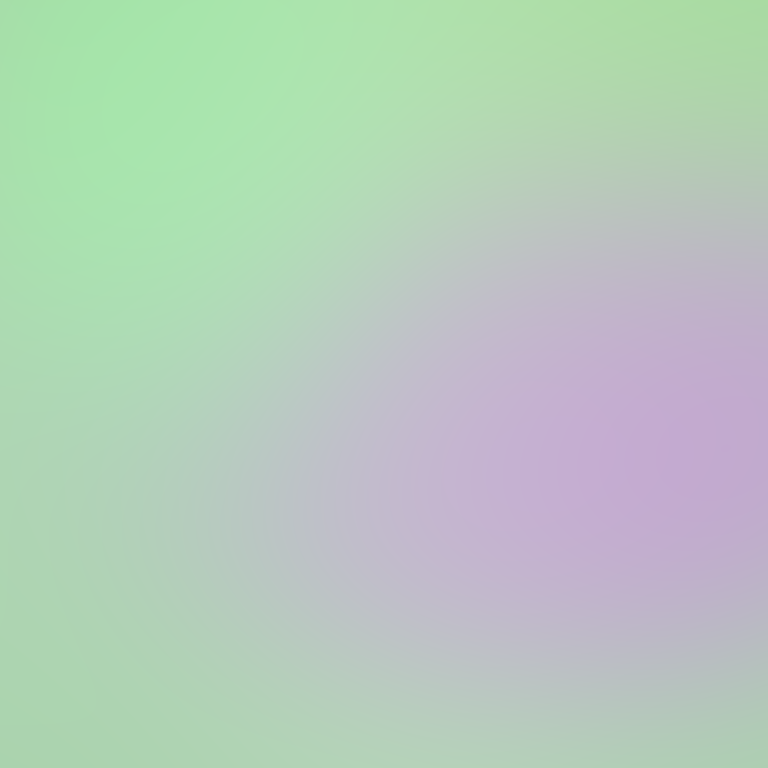
Abstract light effect, smooth gradient from soft green to gentle lavender, serene atmosphere, diffuse glow, no room, no furniture, no objects.